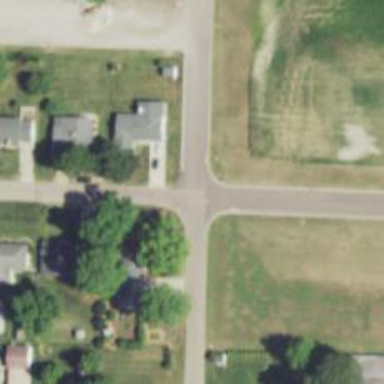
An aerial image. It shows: Residential road.